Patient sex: M
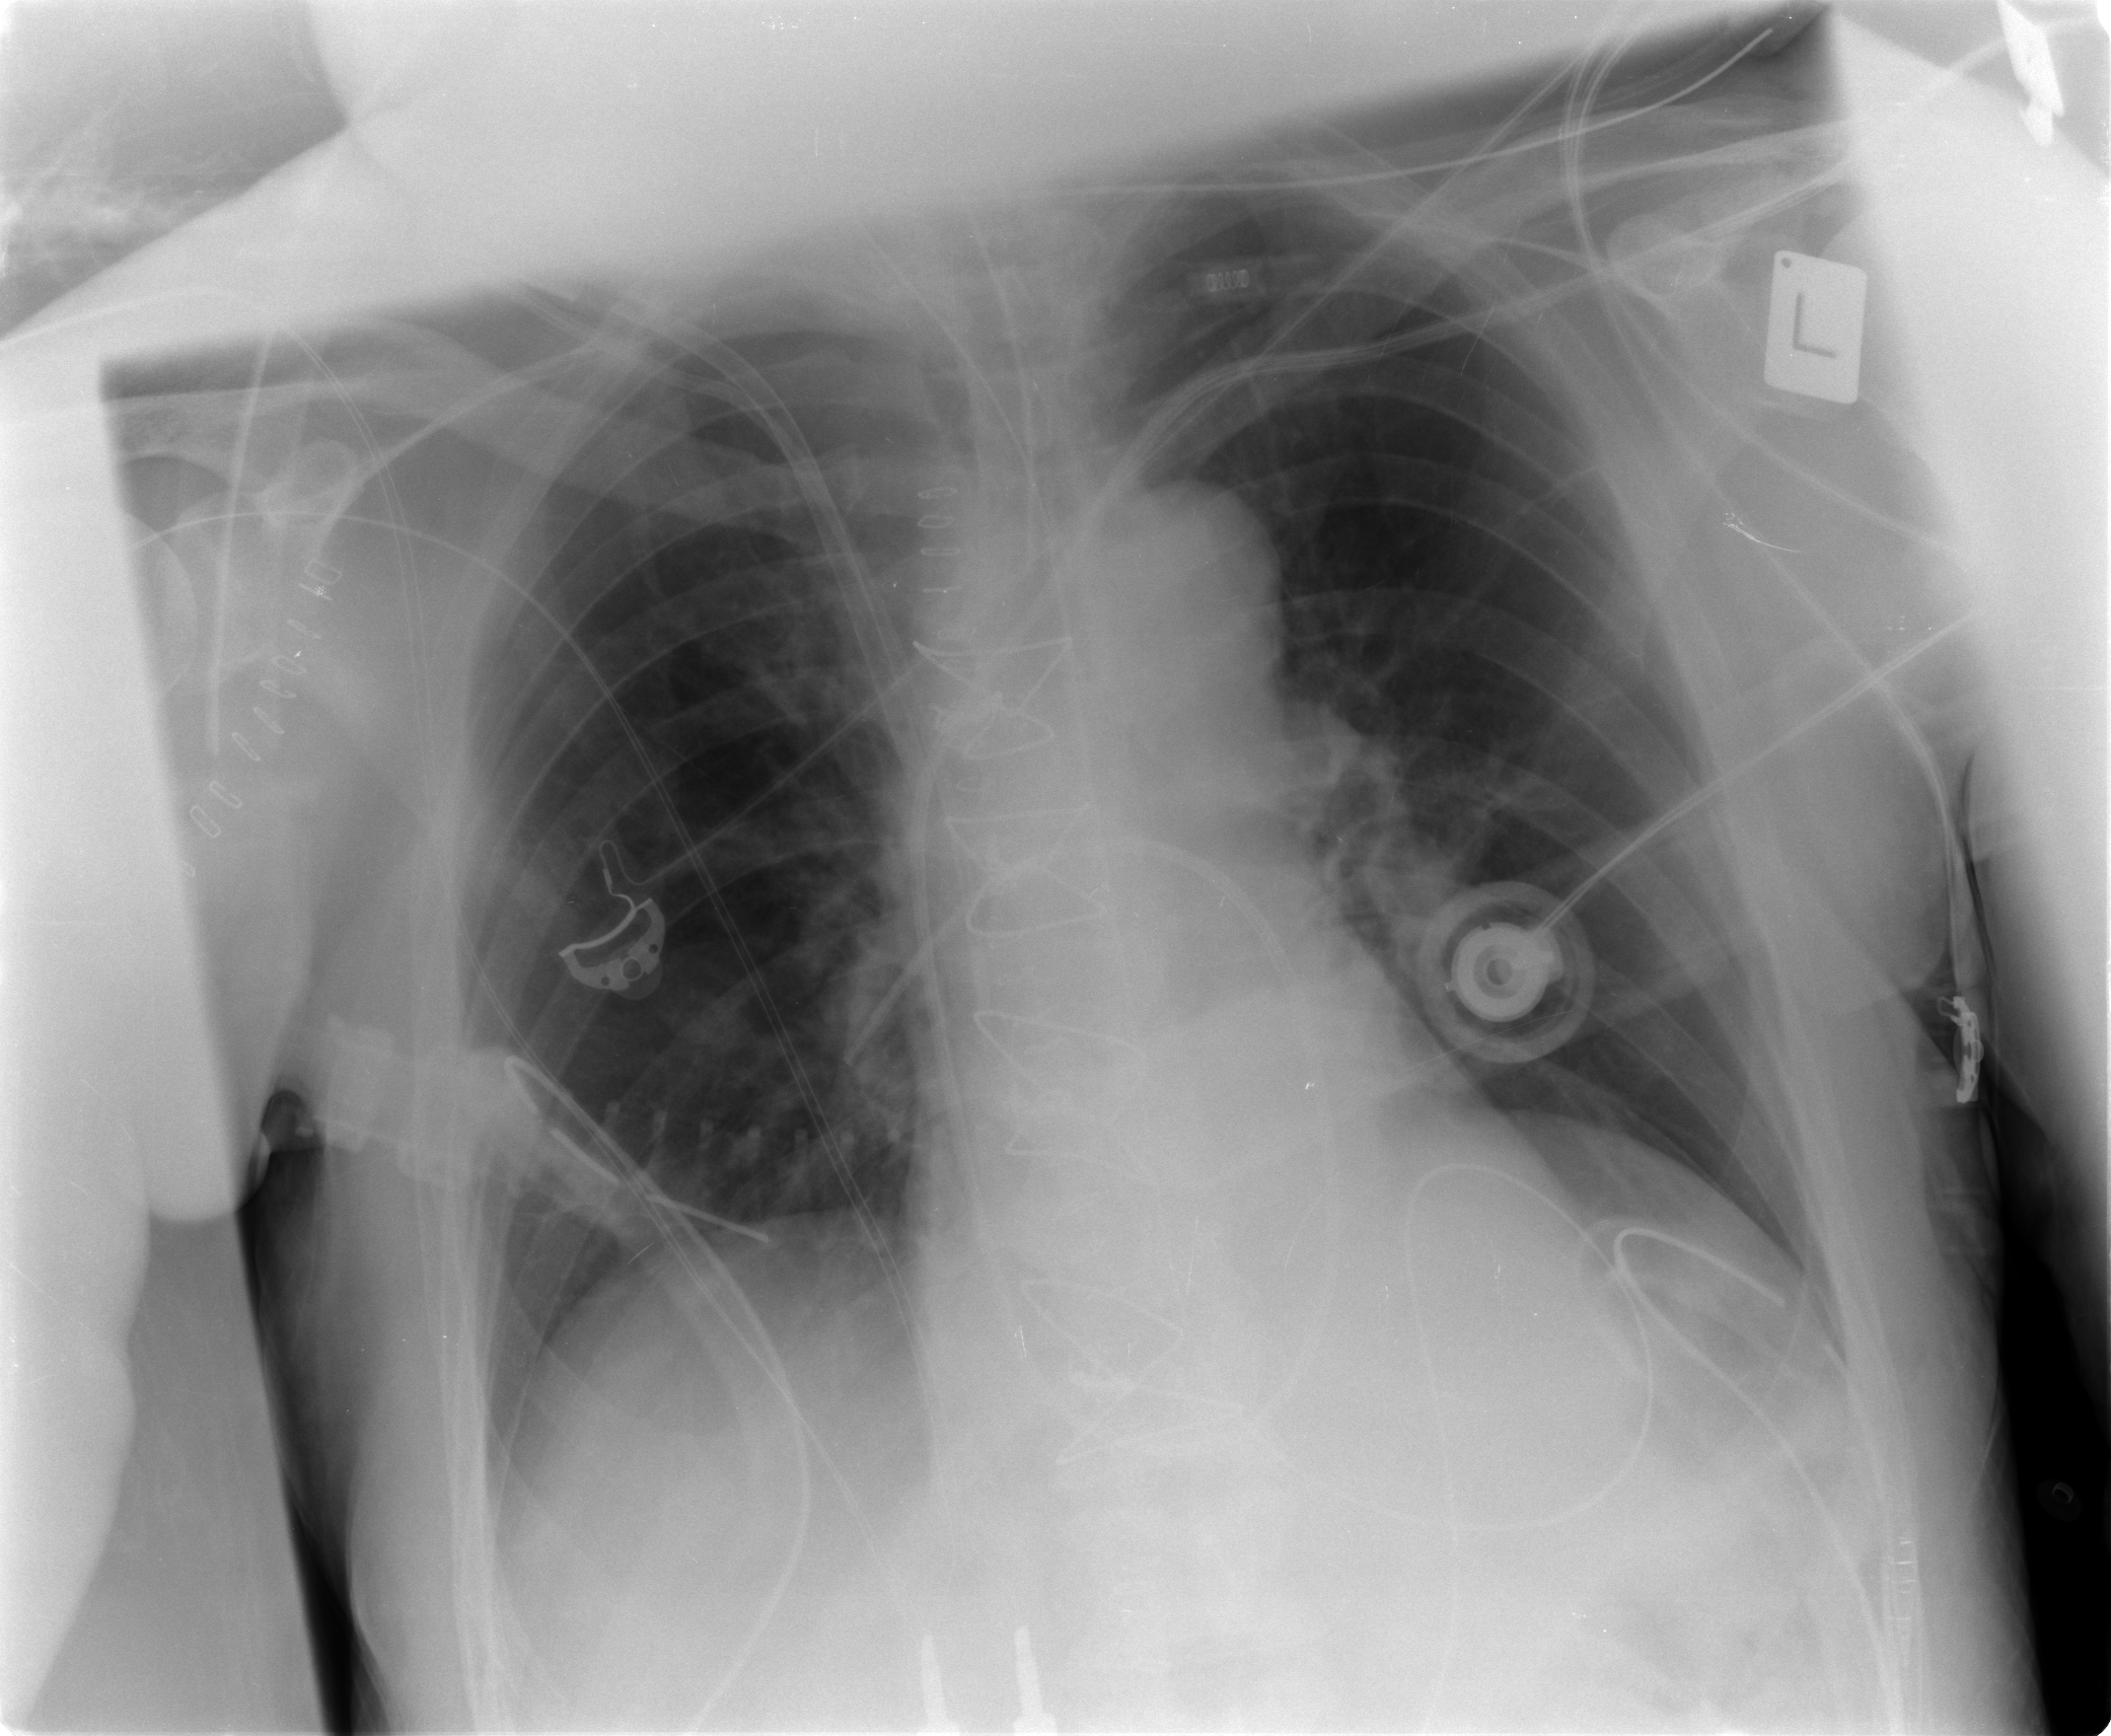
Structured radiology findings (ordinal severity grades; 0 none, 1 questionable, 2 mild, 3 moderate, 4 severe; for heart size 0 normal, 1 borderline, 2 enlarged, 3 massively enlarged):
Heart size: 1
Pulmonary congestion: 2
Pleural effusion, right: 1
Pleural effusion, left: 0
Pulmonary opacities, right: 0
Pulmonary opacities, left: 0
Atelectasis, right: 2
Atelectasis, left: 2